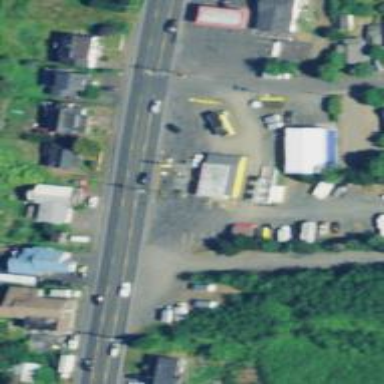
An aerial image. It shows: Convenience shop.